Question: Here is the code to display pyramid but its not exactly producing required output.
'''
function generatePyramid() {
var totalNumberofRows = 5;
var arr = new Array();
for (var i = 1; i <= totalNumberofRows; i++) {
for (var j = 1; j <= i; j++) {
arr.push(j);
console.log(j);
}
console.log("
");
}
}
'''

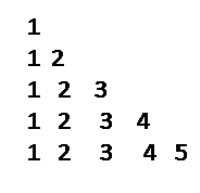
Answer: Try the below code
'''
function generatePyramid() {
var totalNumberofRows = 5;
var output = '';
for (var i = 1; i <= totalNumberofRows; i++) {
for (var j = 1; j <= i; j++) {
output += j + ' ';
}
console.log(output);
output = '';
}
}
generatePyramid();
'''